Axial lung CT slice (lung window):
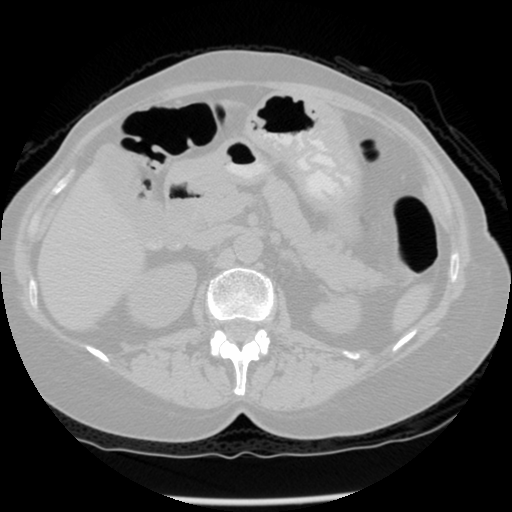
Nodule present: no